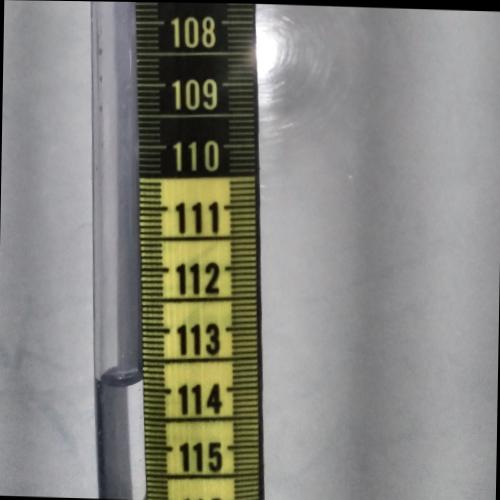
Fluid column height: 113.8 cm